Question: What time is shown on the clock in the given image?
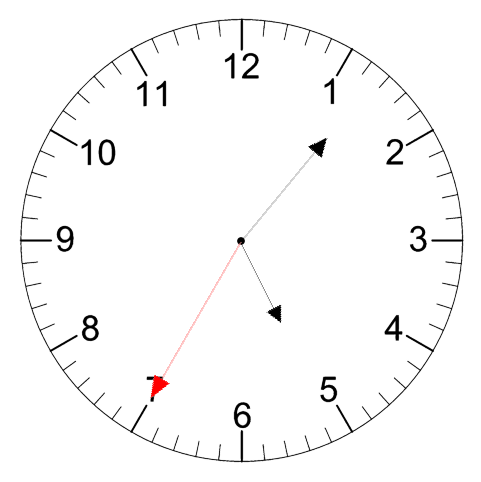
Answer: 05:06:35